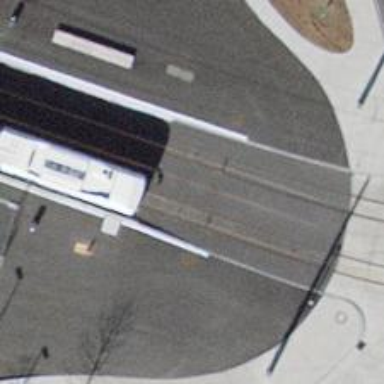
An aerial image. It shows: Tram crossing on the railway.